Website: home-depot
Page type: account-dashboard
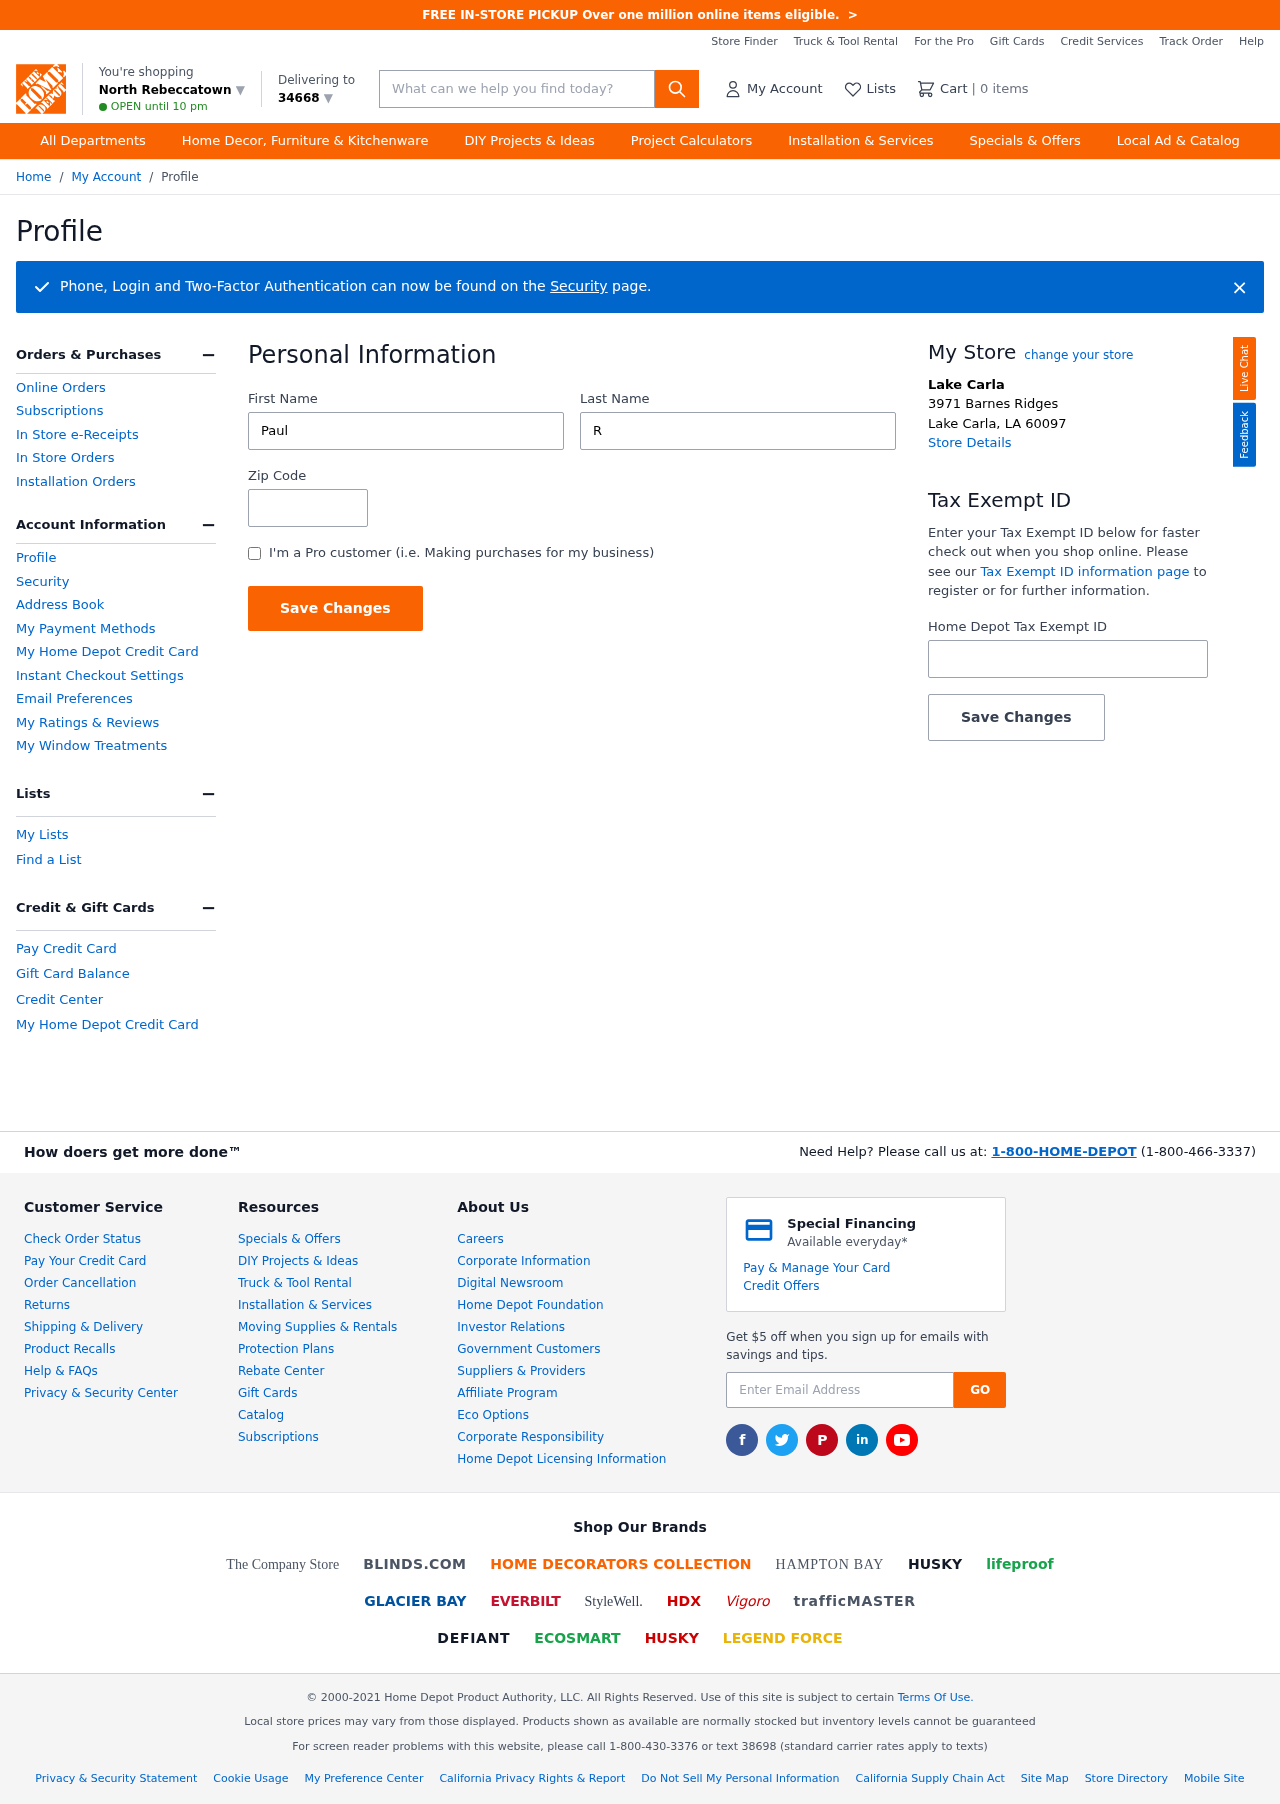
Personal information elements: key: PII_CITY
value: North Rebeccatown ▼
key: PII_FIRSTNAME
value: Paul
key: PII_LASTNAME
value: Roman
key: PII_LOCATION1_CITY
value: Lake Carla
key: PII_LOCATION1_CITY_STATE_ZIP
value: Lake Carla, LA 60097
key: PII_LOCATION1_STREET
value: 3971 Barnes Ridges
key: PII_POSTCODE
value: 34668 ▼
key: PII_POSTCODE
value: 34668
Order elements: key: ORDER_NUM_ITEMS
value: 0
Search elements: key: HEADER_SEARCH
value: What can we help you find today?